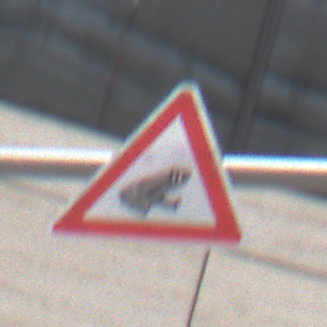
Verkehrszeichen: AmphibienwanderungLinks
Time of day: Midday
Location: Outdoor (Urban)
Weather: Overcast
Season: NotSpecified
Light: Natural